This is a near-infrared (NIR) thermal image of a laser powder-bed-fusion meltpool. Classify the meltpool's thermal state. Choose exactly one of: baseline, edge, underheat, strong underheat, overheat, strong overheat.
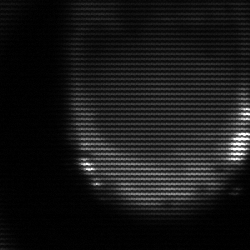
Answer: edge